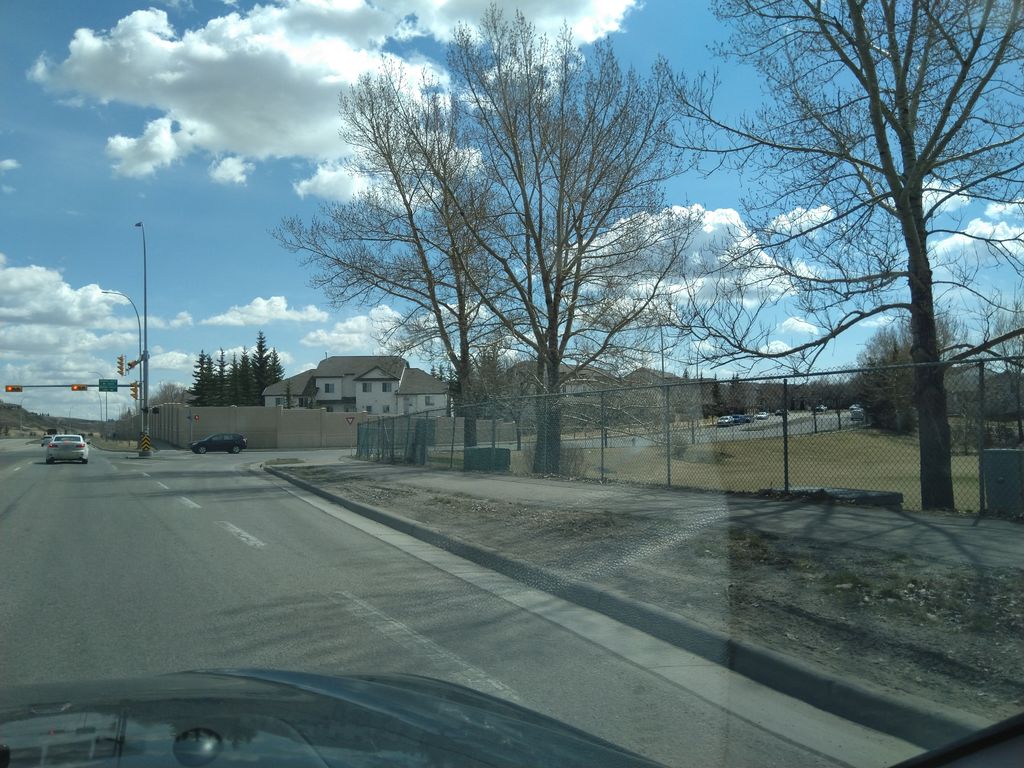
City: calgary